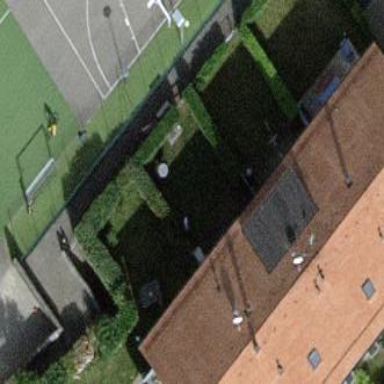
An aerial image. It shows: Garden that is leisure land.